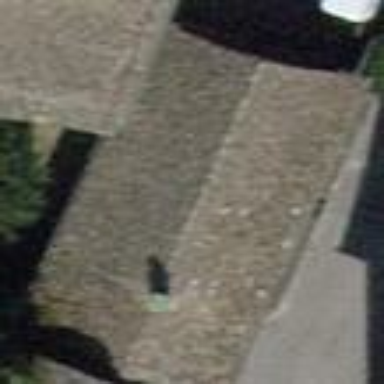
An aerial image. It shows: Gabled garage with grey roof.